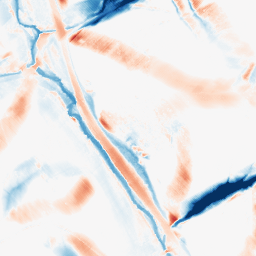
Category: morphological
Decomposition family: morphological_diamond
Decomposition parameters: operation: average
radius: 20
Upsampling method: bspline
Upsampling parameters: scale: 4
Upsampling scale: 4